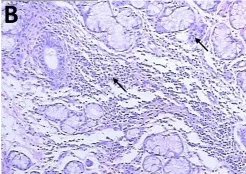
Imaging features of the patient with both systemic lupus erythematosus (SLE) and Sjogren's syndrome (SS) when she was 5 years old. (C-E) The volume of the liver was reduced, and each lobe was out of proportion, especially the right lobe. The left and caudal lobes of the liver were enlarged and the fissure was widened. The surface of the liver was not smooth, small nodular protrusions could be seen (shown by arrows), and the density of liver parenchyma was not uniform. The spleen was markedly enlarged and about 6 cm in thickness (shown by arrows).
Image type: pathology (immunostaining)